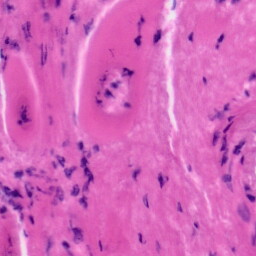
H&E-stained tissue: Tonsil